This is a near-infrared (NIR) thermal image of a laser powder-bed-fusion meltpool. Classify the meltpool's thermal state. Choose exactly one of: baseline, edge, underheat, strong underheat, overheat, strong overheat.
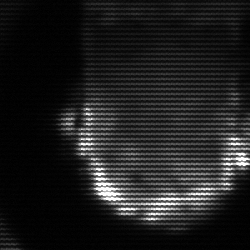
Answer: baseline